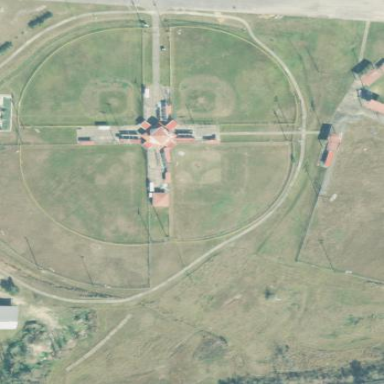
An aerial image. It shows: Baseball pitch for leisure land.